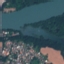
Land use / land cover class: River